Field crop: maize
Growth stage: 2
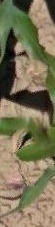
Species: maize